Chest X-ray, AP view. Patient: 44 years old, sex M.
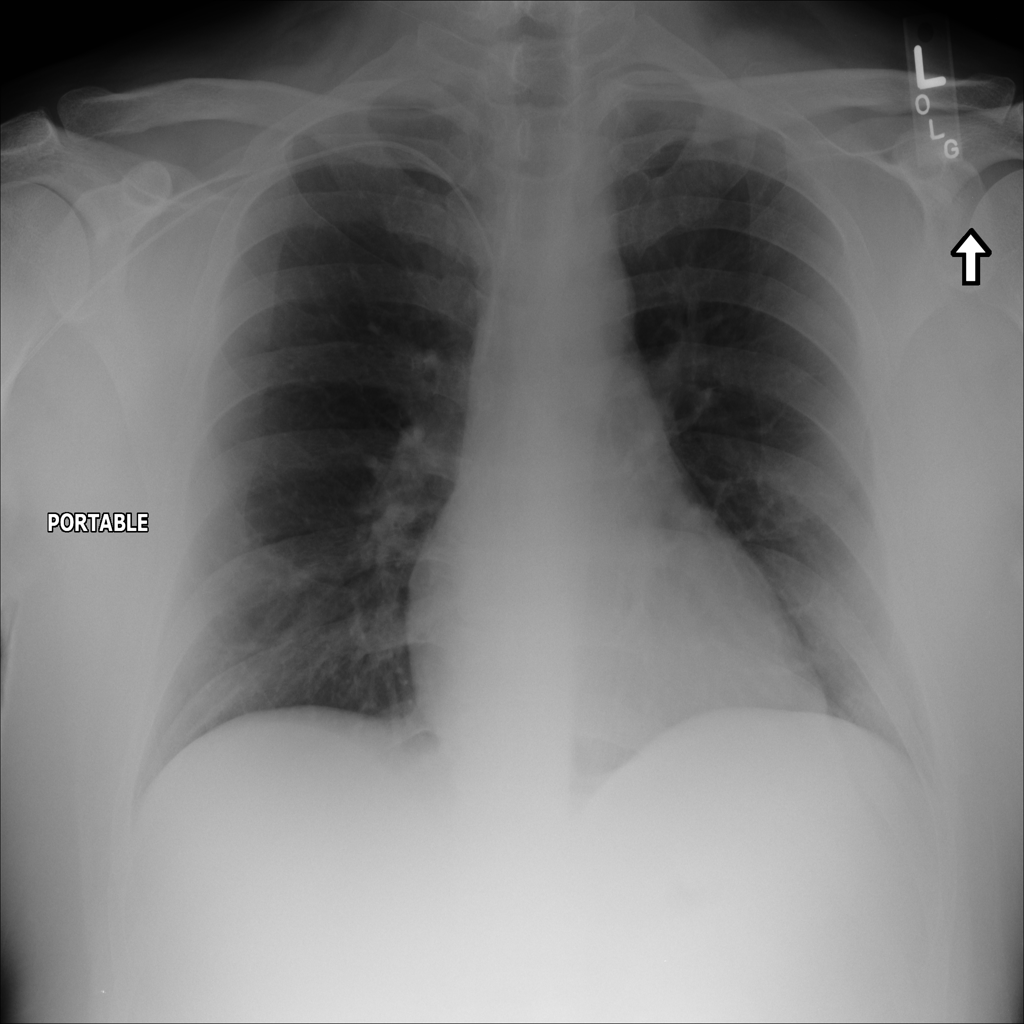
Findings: No Finding